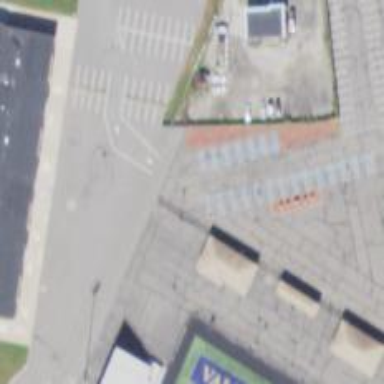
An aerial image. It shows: Parking space.